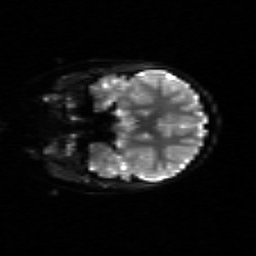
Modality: sbref
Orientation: coronal
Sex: female
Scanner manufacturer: siemens
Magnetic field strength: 3 T
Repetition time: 5 s
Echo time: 0.071 s